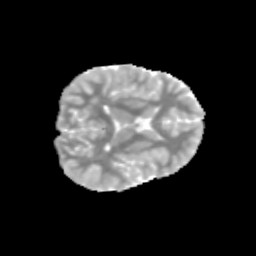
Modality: MD
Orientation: axial
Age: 11
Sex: male
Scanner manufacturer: siemens
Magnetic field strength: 3 T
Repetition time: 3.8 s
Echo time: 0.07 s